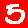
Digit: 5